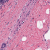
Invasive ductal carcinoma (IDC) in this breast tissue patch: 0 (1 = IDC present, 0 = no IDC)